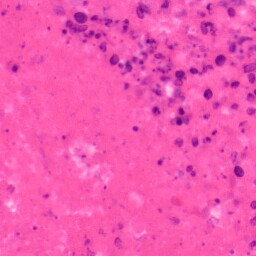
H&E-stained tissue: Colon